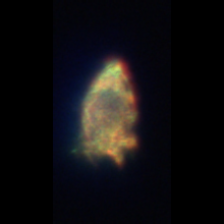
Taxon: Ciliates
Group: Other